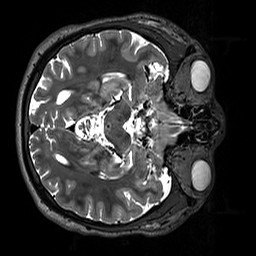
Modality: T2w
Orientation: axial
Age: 25
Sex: male
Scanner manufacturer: siemens
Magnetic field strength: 3 T
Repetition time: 3.2 s
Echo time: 0.412 s